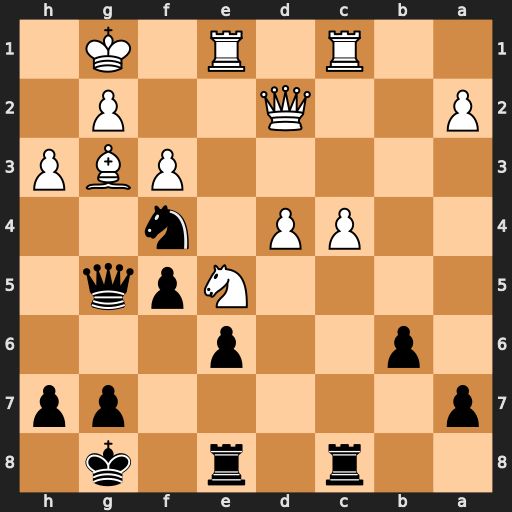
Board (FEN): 2r1r1k1/p5pp/1p2p3/4Npq1/2PP1n2/5PBP/P2Q2P1/2R1R1K1
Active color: b
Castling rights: -
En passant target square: -
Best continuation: Nxh3+ gxh3 Qxd2